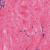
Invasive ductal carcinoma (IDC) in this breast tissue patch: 0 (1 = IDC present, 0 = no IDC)